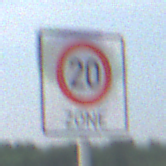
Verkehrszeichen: BeginnZone20
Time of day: SunriseSunset
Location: Outdoor (Nature)
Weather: PartlyCloudy
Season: NotSpecified
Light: Natural